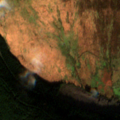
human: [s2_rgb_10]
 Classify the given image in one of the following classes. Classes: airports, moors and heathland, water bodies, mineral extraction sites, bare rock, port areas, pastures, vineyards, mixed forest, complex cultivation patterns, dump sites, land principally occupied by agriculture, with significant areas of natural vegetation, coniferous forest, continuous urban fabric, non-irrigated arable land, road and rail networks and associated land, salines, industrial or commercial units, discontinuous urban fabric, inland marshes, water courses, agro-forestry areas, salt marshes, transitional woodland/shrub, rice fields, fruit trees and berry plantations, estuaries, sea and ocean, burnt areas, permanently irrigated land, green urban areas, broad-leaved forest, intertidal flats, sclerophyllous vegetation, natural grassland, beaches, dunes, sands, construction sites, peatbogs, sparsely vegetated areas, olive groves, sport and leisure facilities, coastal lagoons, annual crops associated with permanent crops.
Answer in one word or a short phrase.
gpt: land principally occupied by agriculture, with significant areas of natural vegetation, coniferous forest, natural grassland, moors and heathland, transitional woodland/shrub